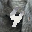
Label: 4